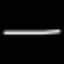
Label: line